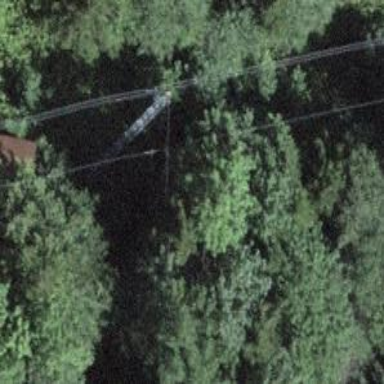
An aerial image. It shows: Pylon used for aerialway.